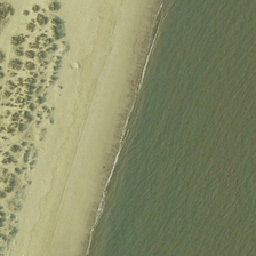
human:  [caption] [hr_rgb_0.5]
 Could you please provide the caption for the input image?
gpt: There are many plants on the beach.

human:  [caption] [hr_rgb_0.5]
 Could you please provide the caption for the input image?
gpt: There are many plants by the sea.

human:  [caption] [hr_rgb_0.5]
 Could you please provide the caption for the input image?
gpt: There is a vast ocean in front of the beach.

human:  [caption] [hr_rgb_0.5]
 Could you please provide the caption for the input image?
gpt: In front of the beach is a vast ocean.

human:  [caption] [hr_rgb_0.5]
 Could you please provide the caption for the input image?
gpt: Many plants are planted on the beach.